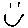
Label: smiley face